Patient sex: M
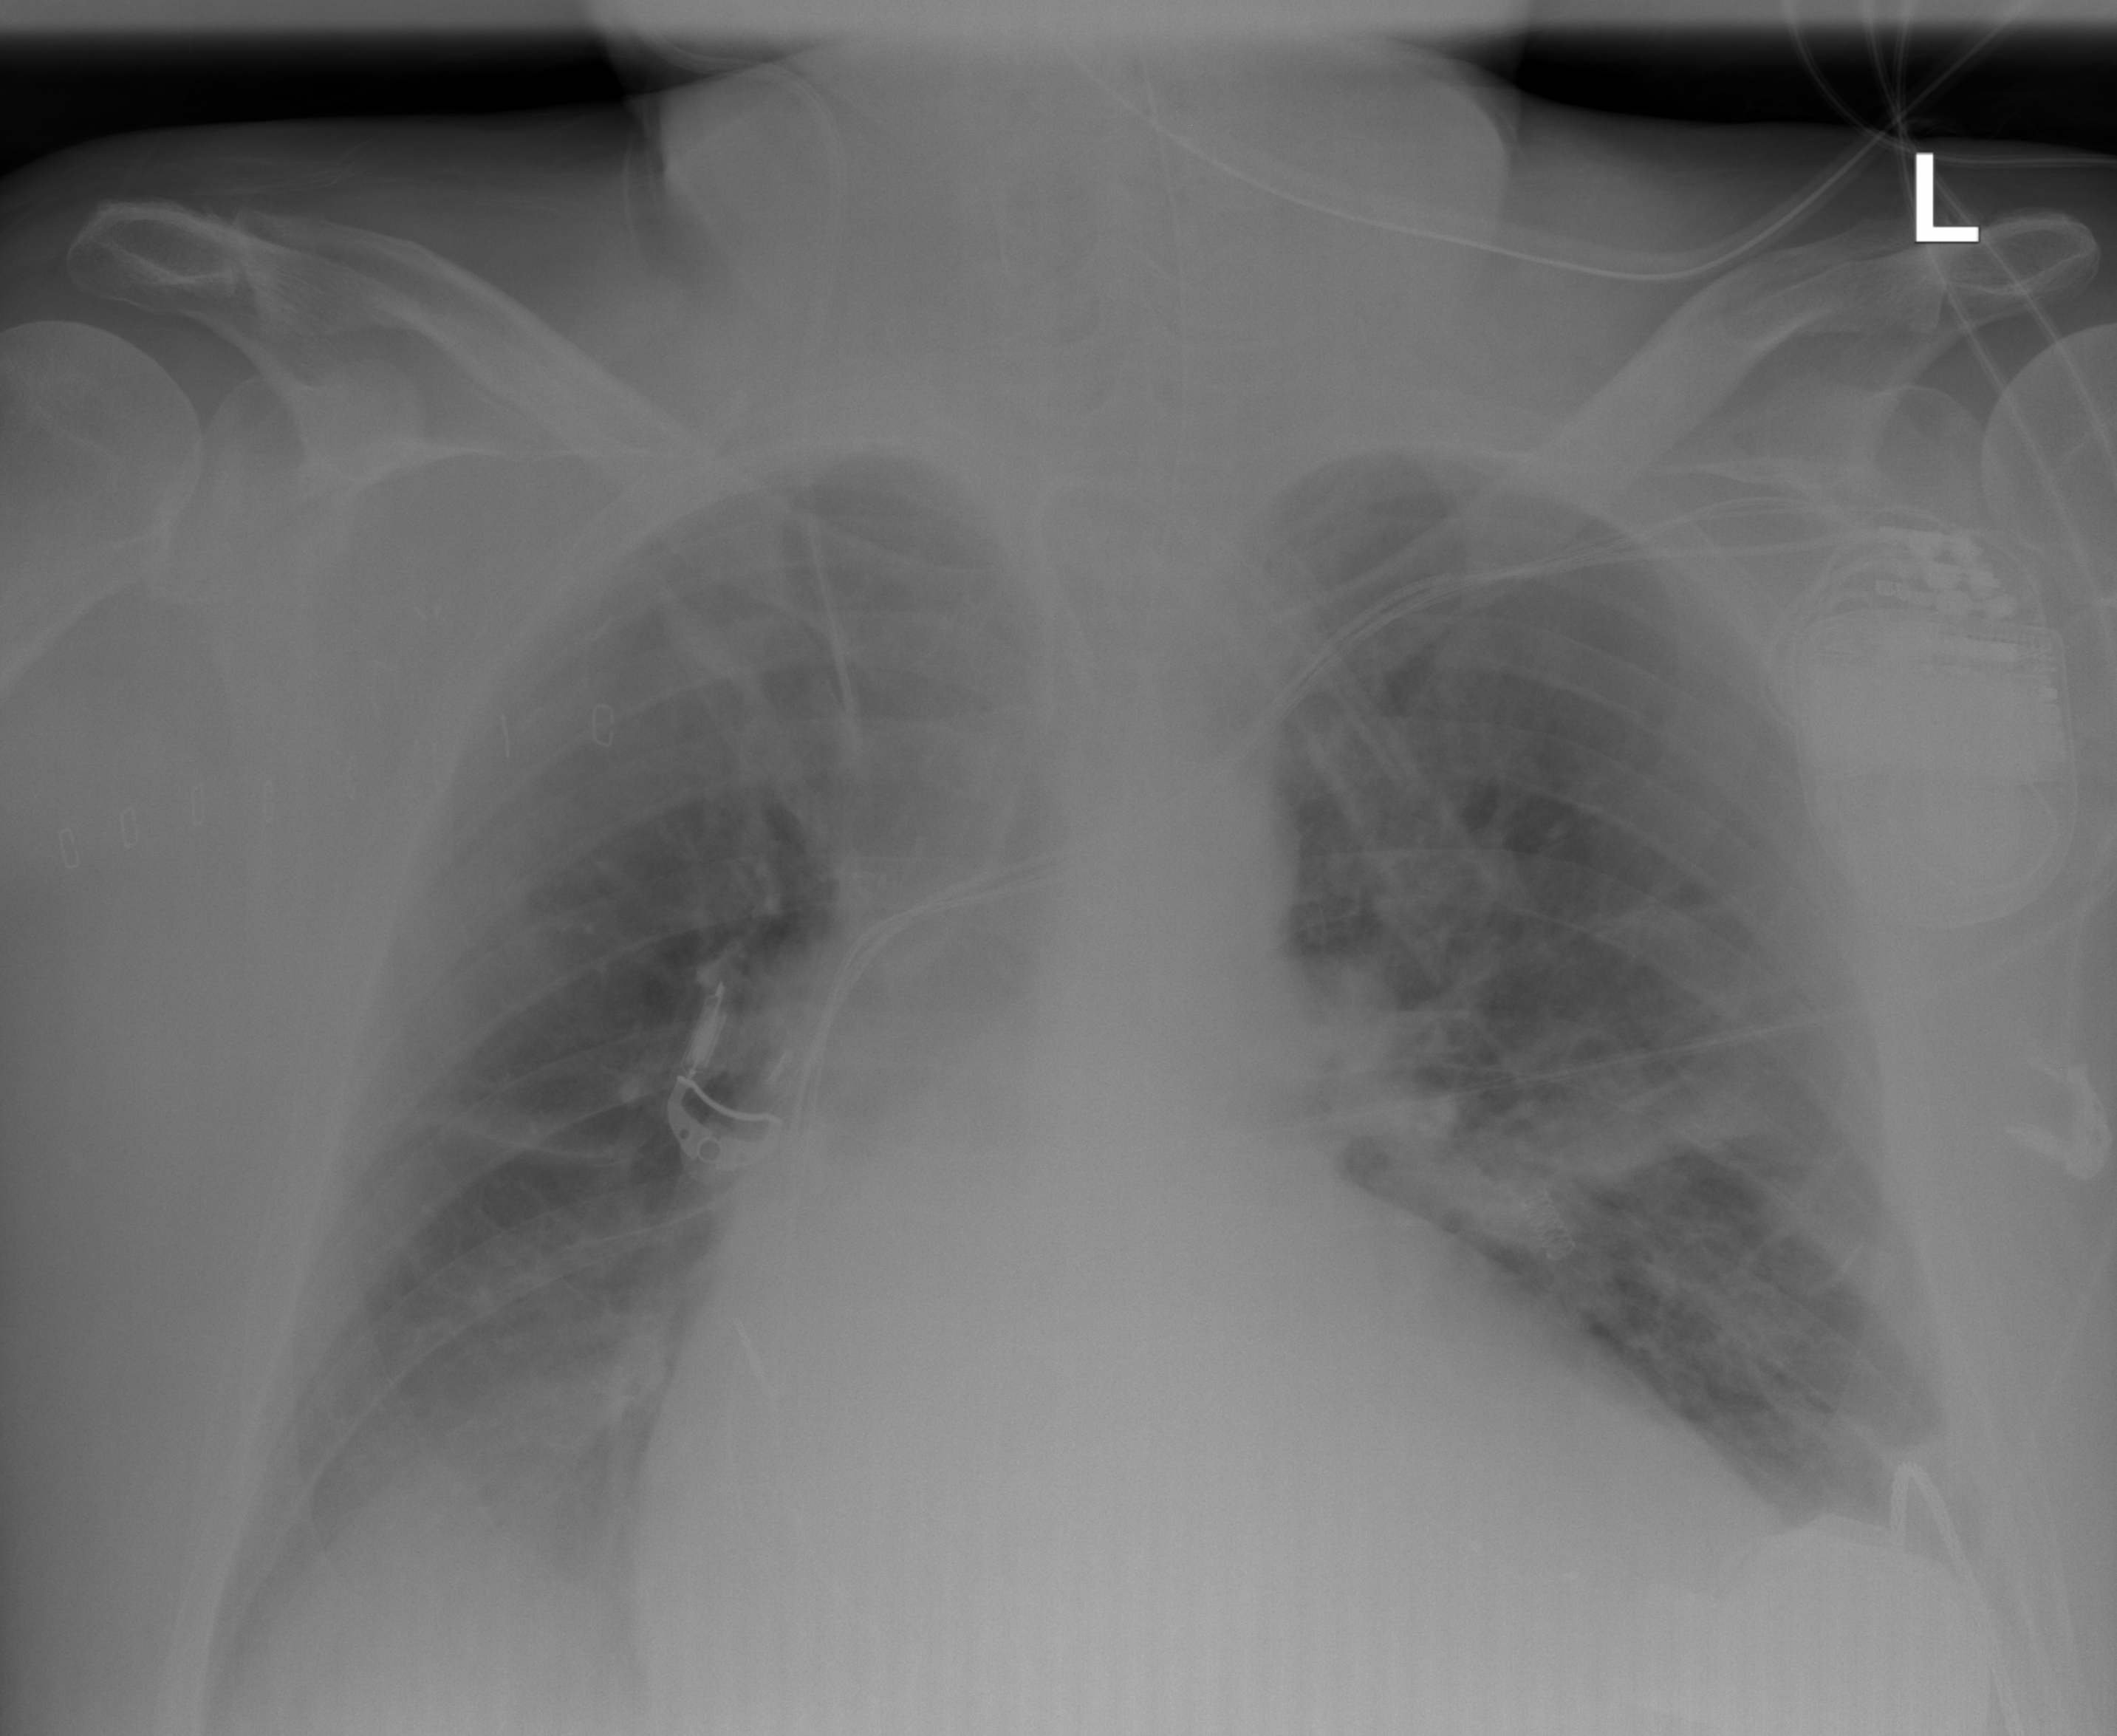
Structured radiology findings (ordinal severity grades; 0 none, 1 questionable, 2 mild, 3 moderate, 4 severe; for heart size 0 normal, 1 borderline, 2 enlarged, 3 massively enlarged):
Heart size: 2
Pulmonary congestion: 2
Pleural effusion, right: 2
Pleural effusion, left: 2
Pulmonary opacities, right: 0
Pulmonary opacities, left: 0
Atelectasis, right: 2
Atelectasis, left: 2